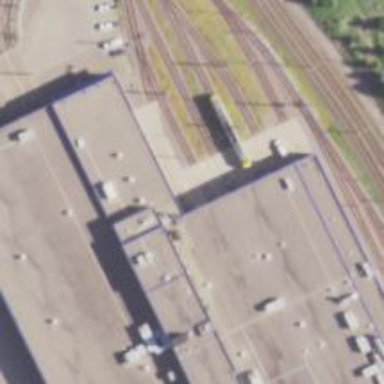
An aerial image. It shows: Light rail yard with electrified contact lines.